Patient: sex F, age 71
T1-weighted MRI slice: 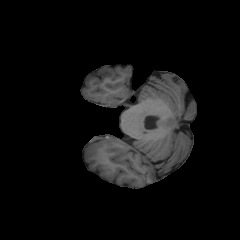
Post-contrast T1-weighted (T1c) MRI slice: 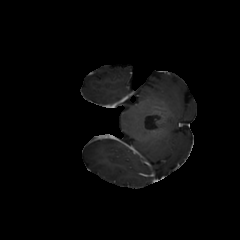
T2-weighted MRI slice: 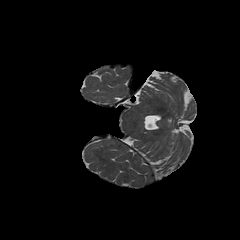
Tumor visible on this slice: no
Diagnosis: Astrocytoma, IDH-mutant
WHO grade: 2